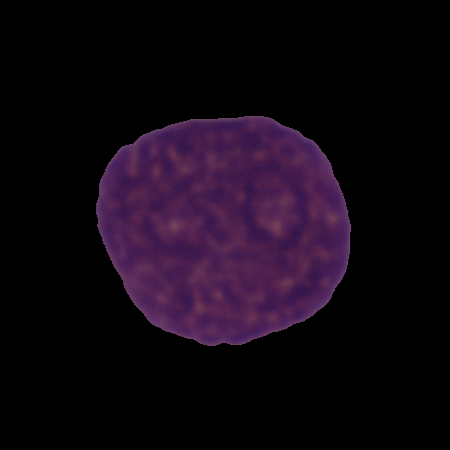
Label: cancer